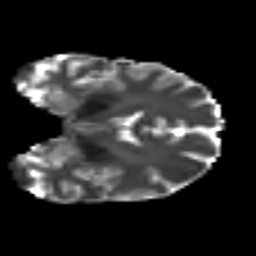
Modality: T2w
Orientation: coronal
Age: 36
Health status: ill
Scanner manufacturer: philips
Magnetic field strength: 3 T
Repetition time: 9 s
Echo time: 0.127 s